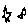
Label: star